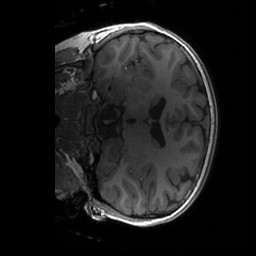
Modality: T1w
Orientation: coronal
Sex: female
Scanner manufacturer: siemens
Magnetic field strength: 3 T
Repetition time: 1.9 s
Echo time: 0.00243 s